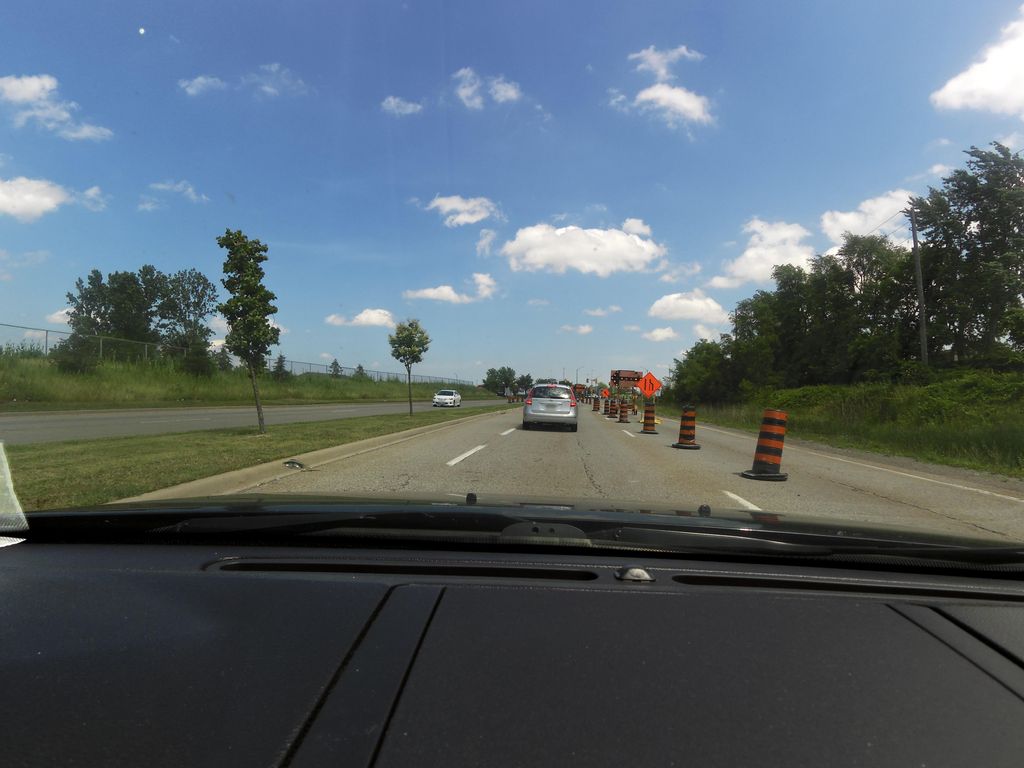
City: hamilton